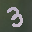
Label: 3